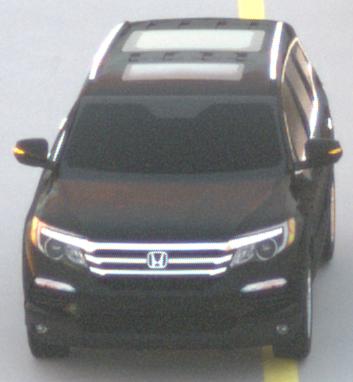
Make: Honda
Model: Pilot
Detailed model: 3
Model produced from: 2015
Model produced until: 2022
Doors: 5
Color: black
Road condition: dry road
Daytime: sunrise or sunset
Contrast: medium contrast